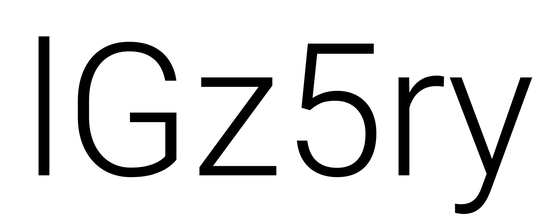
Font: Roboto_Light